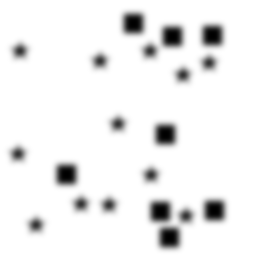
Squares: 8
Triangles: 0
Stars: 12
Total shapes: 20